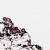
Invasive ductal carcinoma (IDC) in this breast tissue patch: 0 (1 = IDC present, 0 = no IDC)